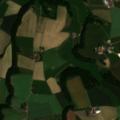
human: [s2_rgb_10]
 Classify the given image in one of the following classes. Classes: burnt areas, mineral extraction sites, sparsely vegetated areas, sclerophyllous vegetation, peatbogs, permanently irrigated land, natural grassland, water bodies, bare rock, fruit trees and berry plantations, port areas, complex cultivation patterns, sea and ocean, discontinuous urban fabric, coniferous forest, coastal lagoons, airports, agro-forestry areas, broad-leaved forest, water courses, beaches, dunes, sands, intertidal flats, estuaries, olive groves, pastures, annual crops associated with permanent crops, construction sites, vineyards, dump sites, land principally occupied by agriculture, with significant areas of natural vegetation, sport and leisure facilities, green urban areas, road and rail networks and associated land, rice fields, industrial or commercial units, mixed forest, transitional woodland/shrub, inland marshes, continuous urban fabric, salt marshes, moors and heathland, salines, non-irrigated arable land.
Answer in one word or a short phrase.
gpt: non-irrigated arable land, complex cultivation patterns, land principally occupied by agriculture, with significant areas of natural vegetation